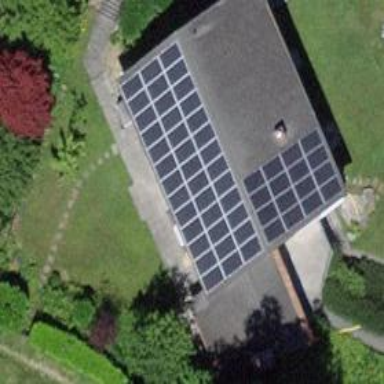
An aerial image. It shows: Solar power generator with photovoltaic panels.